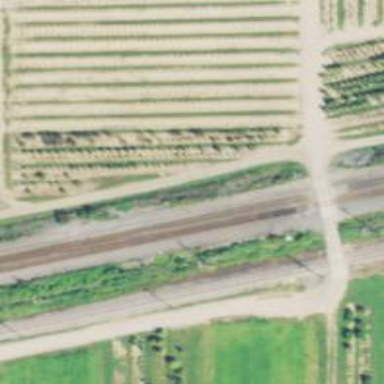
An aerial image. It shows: Railroad crossover.